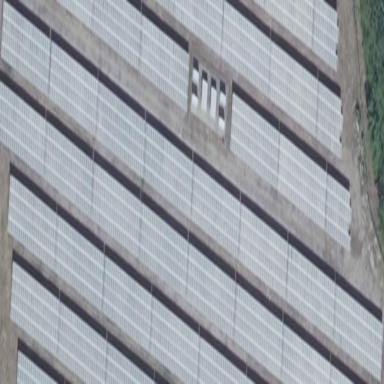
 consisting of solar photovoltaic panels."